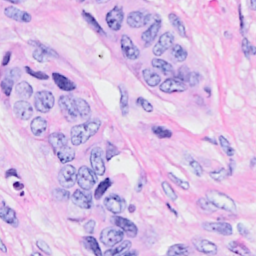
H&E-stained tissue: Breast